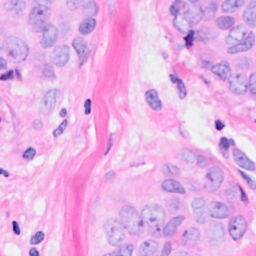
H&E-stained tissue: Breast